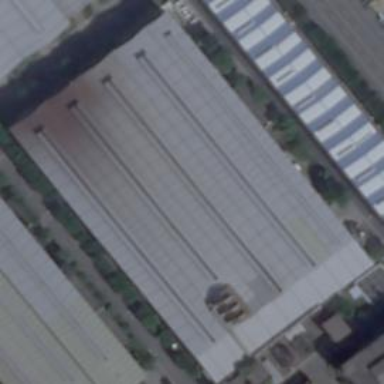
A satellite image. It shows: Industrial building.